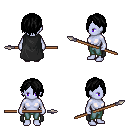
a pixel art fantasy rpg character, female body template, dark elf, purple skin, black cape, teal pants, black bangs hairstyle, spear, four views (front, back, left, right), 2x2 character sprite sheet, small pixel art, hard edges, no anti-aliasing